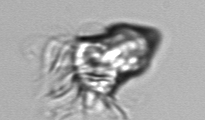
Label: Strombidium_inclinatum